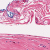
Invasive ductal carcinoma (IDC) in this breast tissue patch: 0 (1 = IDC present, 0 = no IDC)